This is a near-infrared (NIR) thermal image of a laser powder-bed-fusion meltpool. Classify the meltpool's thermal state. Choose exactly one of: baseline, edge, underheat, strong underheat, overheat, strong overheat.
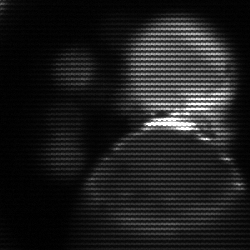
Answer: edge